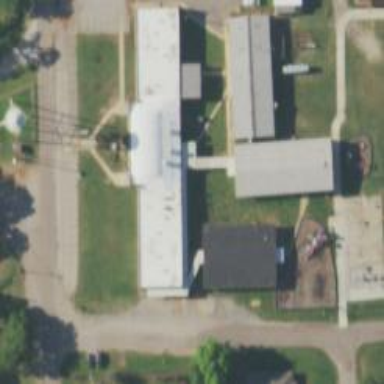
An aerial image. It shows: School.